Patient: sex F, age 67
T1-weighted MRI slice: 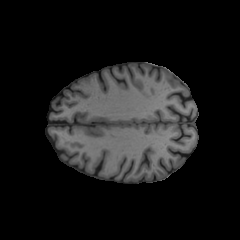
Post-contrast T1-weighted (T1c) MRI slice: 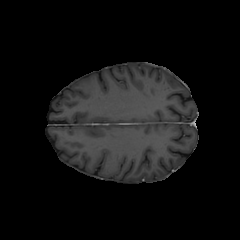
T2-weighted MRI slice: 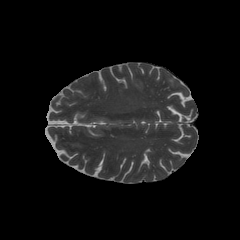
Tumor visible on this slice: no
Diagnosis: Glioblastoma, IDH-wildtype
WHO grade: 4